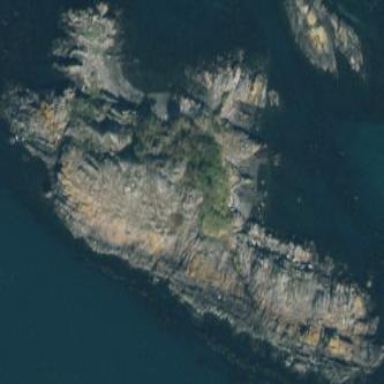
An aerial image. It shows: Islet located along the natural coastline.